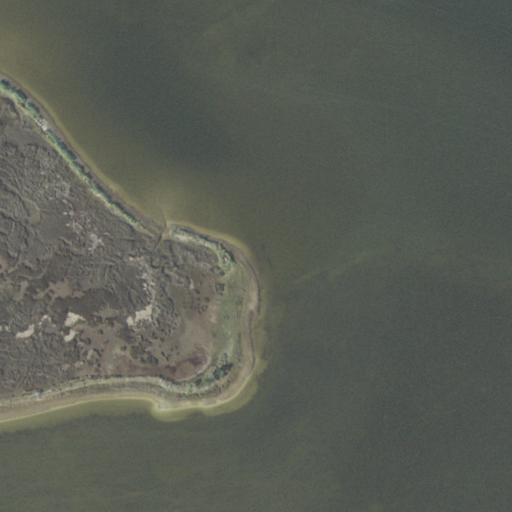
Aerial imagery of cape in Florida named Fiddlers Point containing open water and herbaceous wetlands